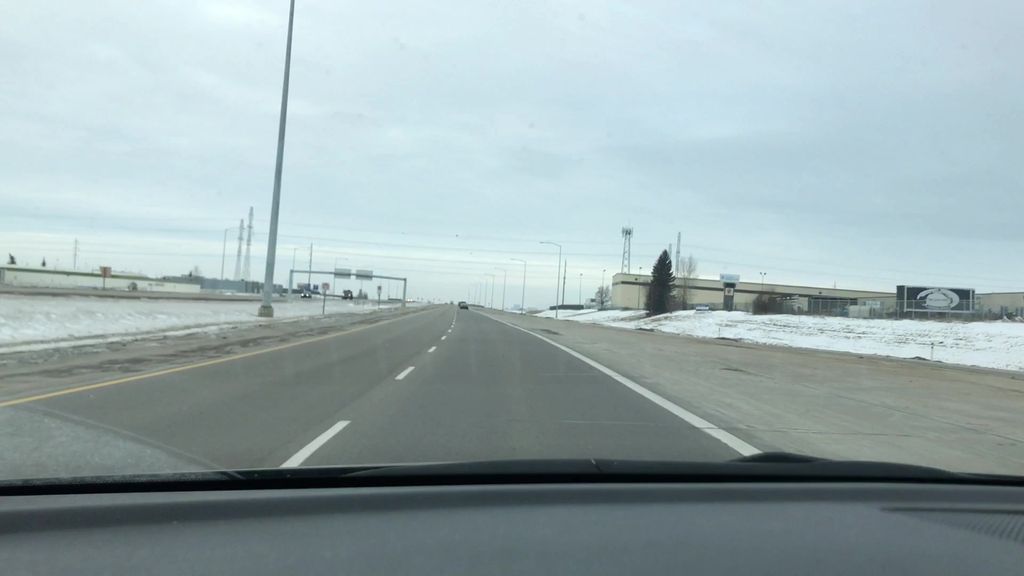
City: edmonton